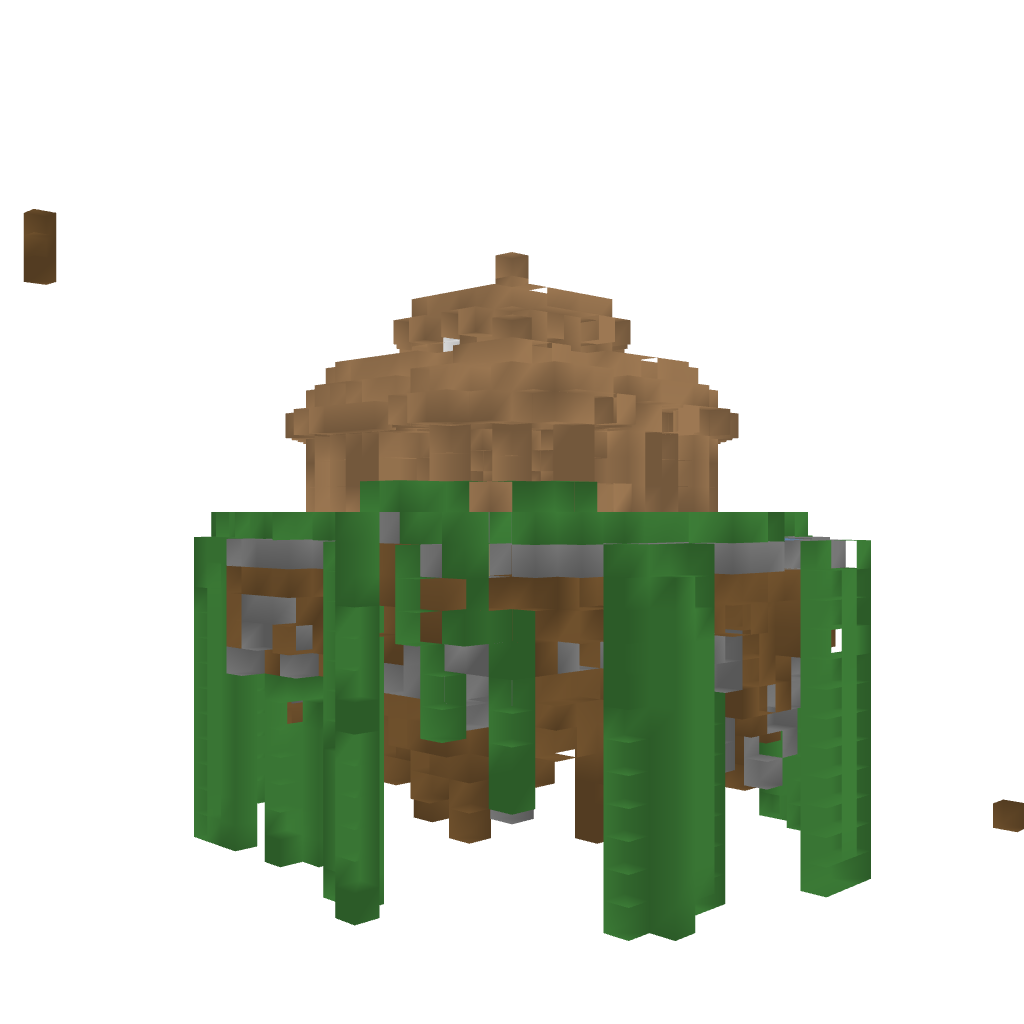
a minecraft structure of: Floating Island Jungle House good quality